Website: slack
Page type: payment
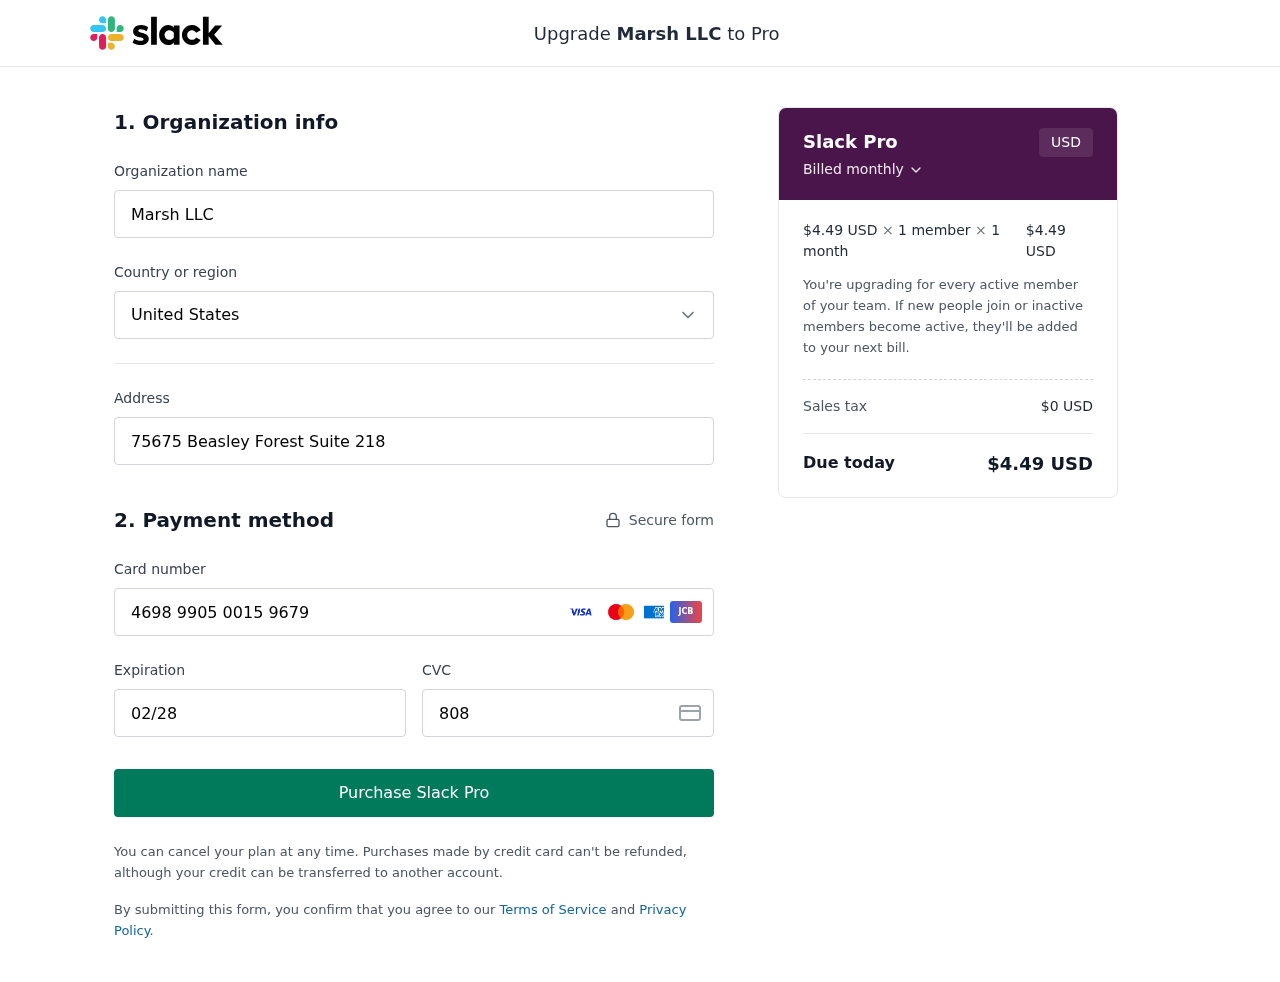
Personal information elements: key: PII_CARD_CVV
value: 808
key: PII_CARD_EXPIRY
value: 02/28
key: PII_CARD_NUMBER
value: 4698 9905 0015 9679
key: PII_COMPANY
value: Marsh LLC
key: PII_COUNTRY
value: United States
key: PII_STREET
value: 75675 Beasley Forest Suite 218
Product elements: key: PRODUCT1_PRICE
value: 4.49
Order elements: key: ORDER_SUBTOTAL
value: $4.49 USD
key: ORDER_TAX
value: $0 USD
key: ORDER_TOTAL
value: $4.49 USD